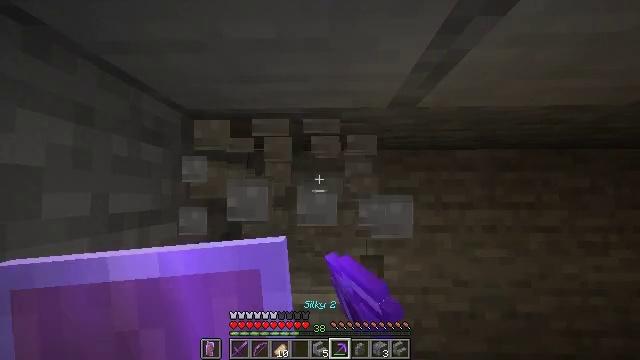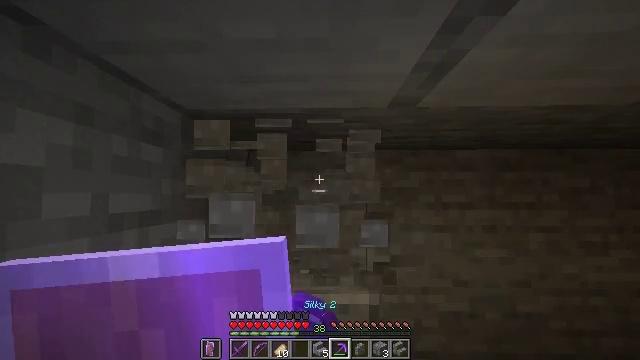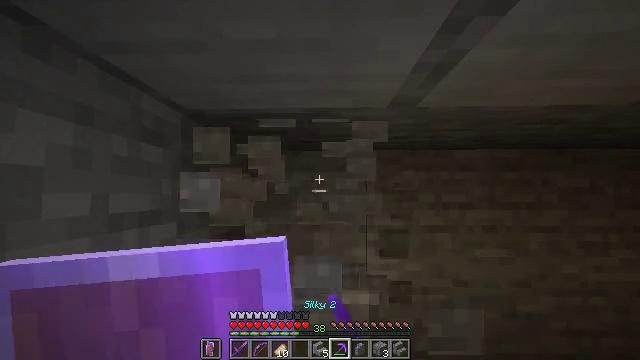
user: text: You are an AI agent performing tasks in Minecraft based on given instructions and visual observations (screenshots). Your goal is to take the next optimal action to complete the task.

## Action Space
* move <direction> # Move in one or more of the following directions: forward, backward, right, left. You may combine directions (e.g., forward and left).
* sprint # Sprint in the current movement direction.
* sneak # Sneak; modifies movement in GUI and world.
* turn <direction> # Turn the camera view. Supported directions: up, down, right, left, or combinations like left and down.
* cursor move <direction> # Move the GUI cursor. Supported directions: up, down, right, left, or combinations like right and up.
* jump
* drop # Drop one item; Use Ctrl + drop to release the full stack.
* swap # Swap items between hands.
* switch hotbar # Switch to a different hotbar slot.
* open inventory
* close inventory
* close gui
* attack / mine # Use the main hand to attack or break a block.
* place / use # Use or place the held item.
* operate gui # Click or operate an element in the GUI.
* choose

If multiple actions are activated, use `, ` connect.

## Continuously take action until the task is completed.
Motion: motion action
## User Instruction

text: Gather some stone stairs.
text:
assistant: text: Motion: no_op
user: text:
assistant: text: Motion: no_op
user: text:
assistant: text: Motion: no_op